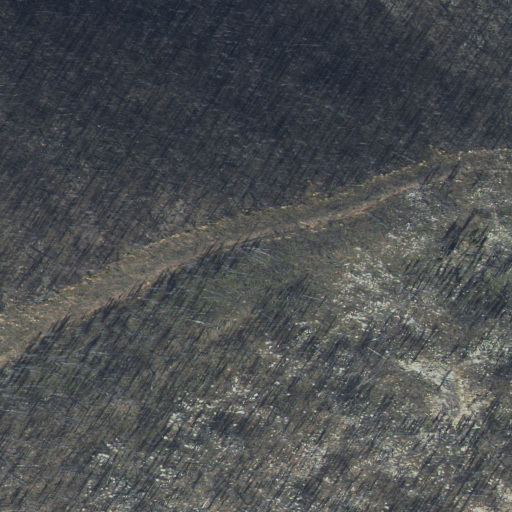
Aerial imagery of ridge(s) in Idaho named Long Tom Ridge containing shrub and grassland